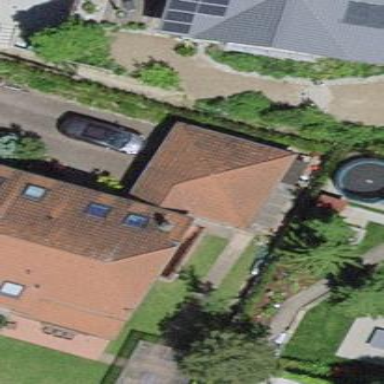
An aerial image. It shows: Garage building.